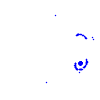
Particle: electron